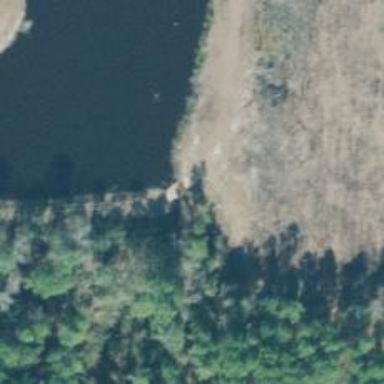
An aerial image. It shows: Dam along waterway.